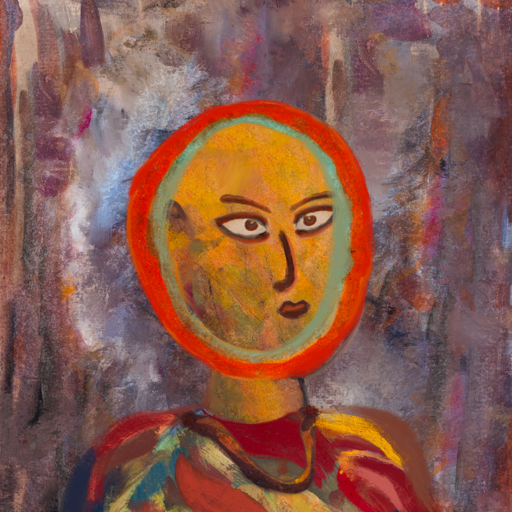
Background: Hypocrite, Head And Neck Side: Gypsy_Mother, Face Side: Roy_Bahadur, Bust: Mother_And_Son_Son, Hair Side: Sisters, Head Accessory: Blank, Second Necklace: Comrade, Necklace: Blank, Baby: Blank